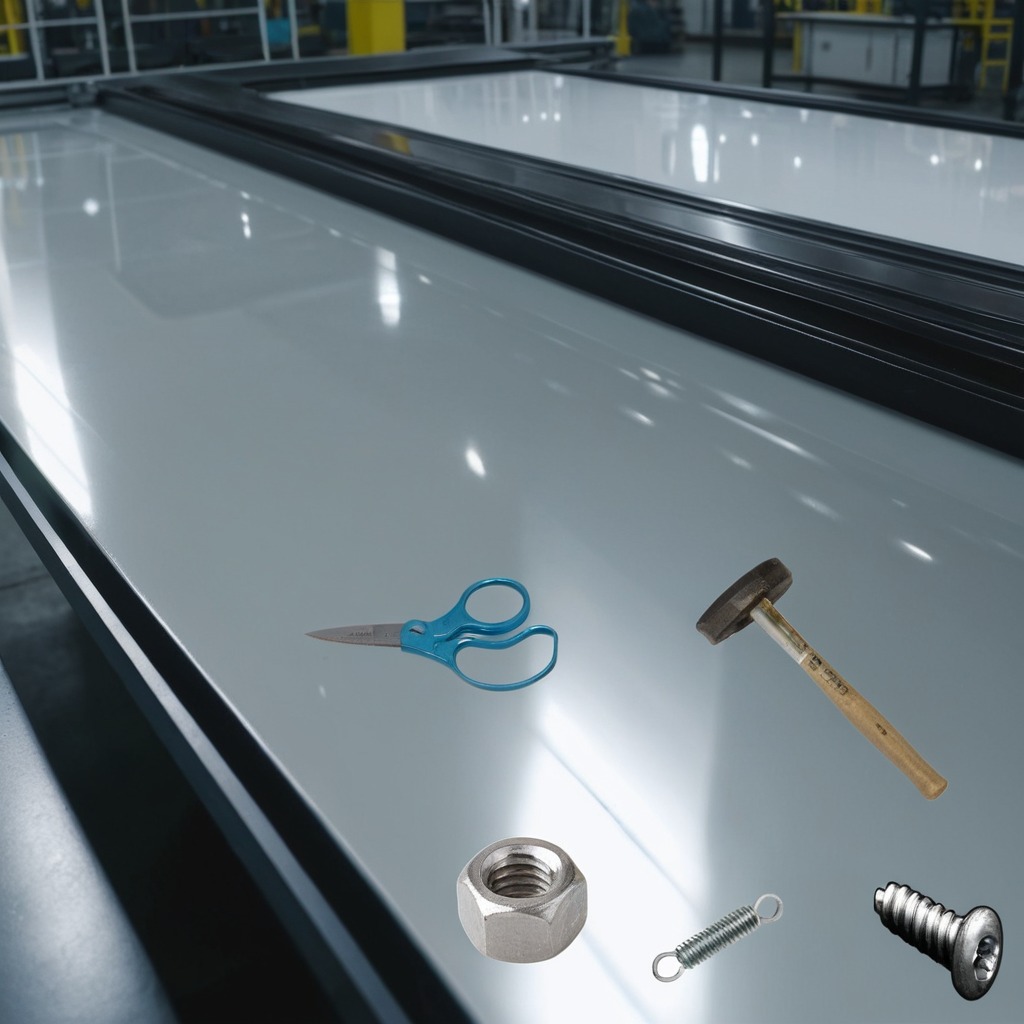
A metal machine screw, a hammer, a coiled metal spring, a metal nut, and a pair of scissors are lying on the table in industrial lighting.